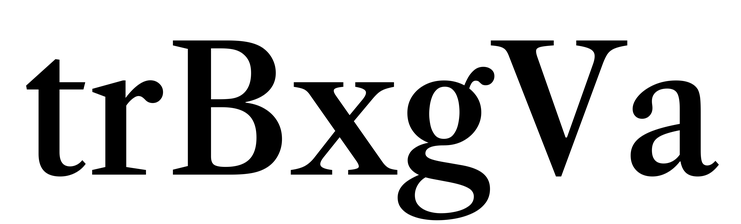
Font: LibreCaslonText_Medium